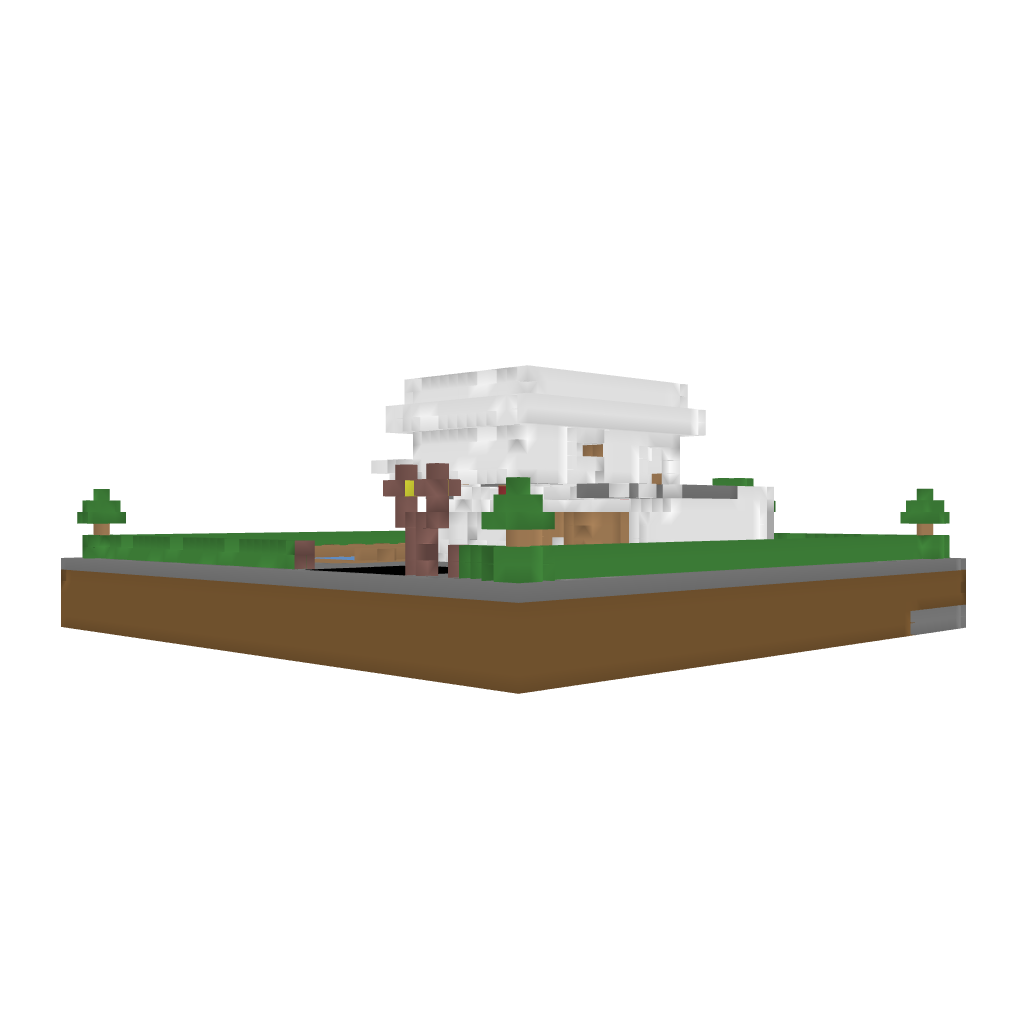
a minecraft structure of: Swimming pool house bad low quality